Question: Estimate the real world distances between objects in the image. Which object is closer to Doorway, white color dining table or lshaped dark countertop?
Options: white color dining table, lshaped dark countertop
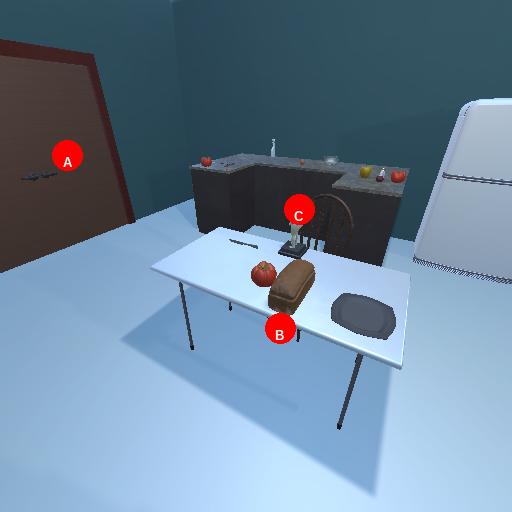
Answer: white color dining table